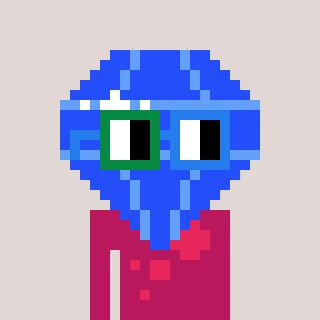
a pixel art character with square green and blue glasses, a blue diamond-shaped head and a darkpink-colored body on a warm background